Question: Using parse.com and the JavaScipt SDK.
I've got a variable (friendName) that stores a _User record in it.
I know want to save this user back into parse under a new class and into a "pointer" column type. This is so the name can then be associated back to the _User class.
When I try and save the user using
'''
requestFriend.set("username", friendName);
'''
I get the following error in Chrome dev tools.
'''
{"code":111,"error":"invalidtypeforkeyusername,expected*_User,butgotstring"}
'''
To me this indicates that "friendName" is not in the correct format to save back to parse.
But have do I convert it into a _User object to that it can save successfully?
I can post up all code if it helps, but I thought I'd try and keep the post shorter to start with.
Screen shots attached.

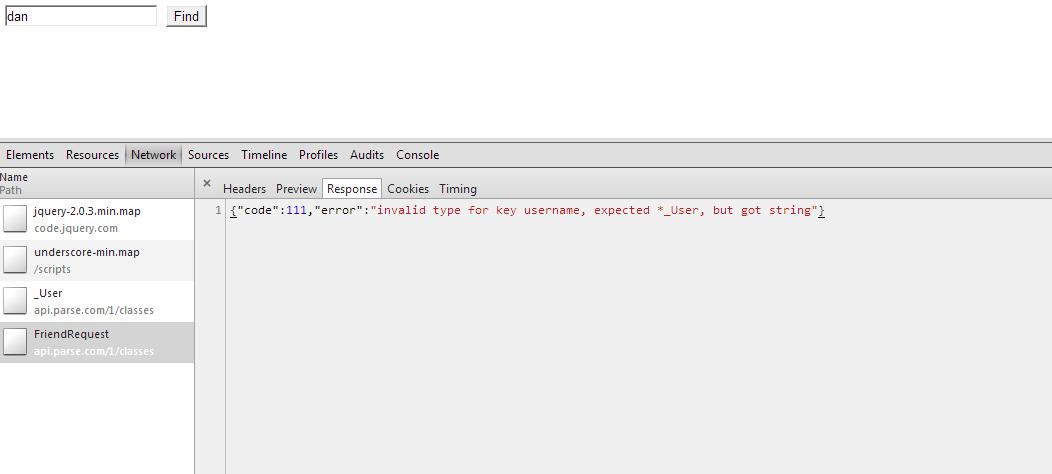
Answer: Sounds like your schema is expecting it to be a User object. If friendName has the objectId of the user, you can create the object and the SDK will convert it to a pointer
'''
new Parse.User({objectId: friendName});
'''
If friendName is the username, you'd have to first query for the User and then set it. Something like this:
'''
new Parse.Query("_User").equalTo("username", friendName).first().then(function(user) {
requestFriend.set("username", user);
return requestFriend.save();
});
'''